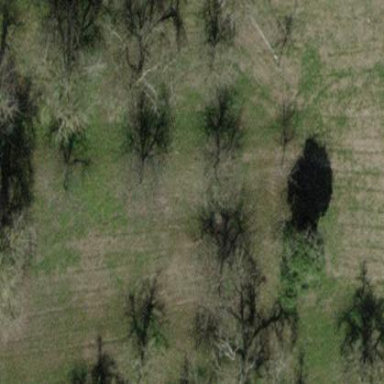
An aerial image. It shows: Orchard.